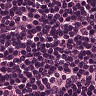
Metastatic tissue present: no